Question: I do have the following Class and Controller
'''
public class FieldHelper
{
public FieldHelper(RoomMeta rm, string typeClass)
{
this.typeClass = typeClass;
this.Name = rm.Name;
if (rm.Required)
this.required = "required";
else
this.required = "optional";
}
public FieldHelper(EventTypeMeta etm, string typeClass)
{
this.typeClass = typeClass;
this.Name = etm.Name;
if (etm.Required)
this.required = "required";
else
this.required = "optional";
}
public string typeClass { get; set; }
public string Name { get; set; }
public string required { get; set; }
}
[HttpGet]
public JsonResult GetDefaultFields(int eventTypeID, int roomID)
{
using (var db = new MyDbContext())
{
List<FieldHelper> fields = new List<FieldHelper>();
foreach(RoomMeta rm in db.RoomMetaSet.Where(rm => rm.RoomId == roomID))
{
fields.Add(new FieldHelper(rm, rm.FieldTypes.Name)); //Here the Exception gets thrown
}
foreach(EventTypeMeta etm in db.EventTypeMetaSet.Where(etm => etm.EventTypeId == eventTypeID))
{
fields.Add(new FieldHelper(etm, etm.FieldTypes.Name));
}
return Json(fields, JsonRequestBehavior.AllowGet);
}
}
'''
My database layout looks as follows:

Now, when I run this on my local machine, where I use a SQL Server Express 2014 installation, everything works just the way I expected it. However, once I deploy the Application to a Windows Azure Website with a Azure SQL Database, I get an EntityCommandExecutionException at the line marked. The inner exception tells me "There is already an open DataReader associated with this Command which must be closed first." which seems somehow more useful to me, but still I couldn't figure out why this works localy but not online.
Any Ideas would be appreciated.
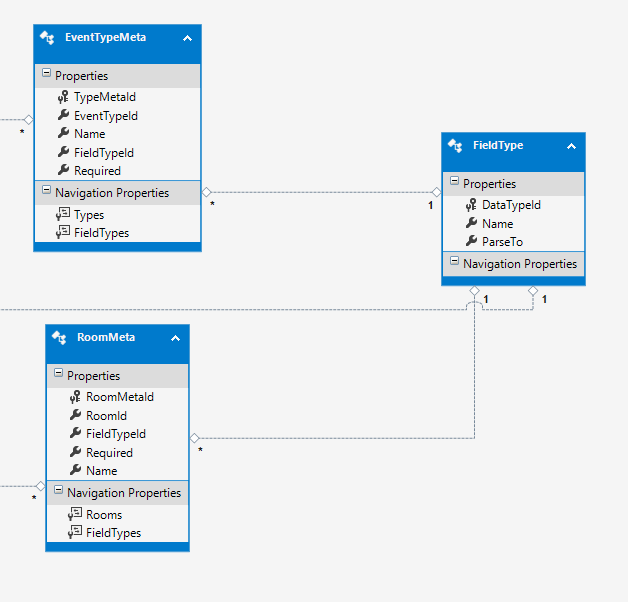
Answer: Looks like I've found the Answer myself. Since I didnt Include the related Entitys in my query, entity framework tried to open another connection, which failed due to the restriction of my azure sql database.
I changed
'''
foreach(RoomMeta rm in db.RoomMetaSet.Where(rm => rm.RoomId == roomID))
'''
to
'''
foreach(RoomMeta rm in db.RoomMetaSet.Include("FieldTypes").Where(rm => rm.RoomId == roomID))
'''
and everything works fine now.